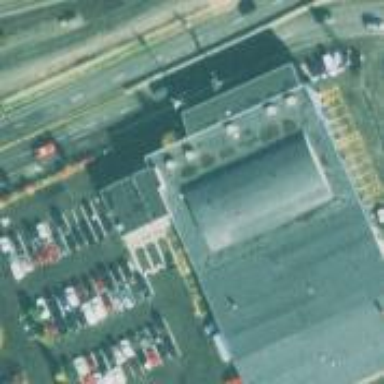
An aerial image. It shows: Building.